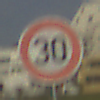
Verkehrszeichen: Geschwindigkeit30
Umgebung: Outdoor, Suburban
Tageszeit: MorningAfternoon
Wetter: PartlyCloudy
Licht: Natural
Jahreszeit: NotSpecified
Kontrast: HighContrast